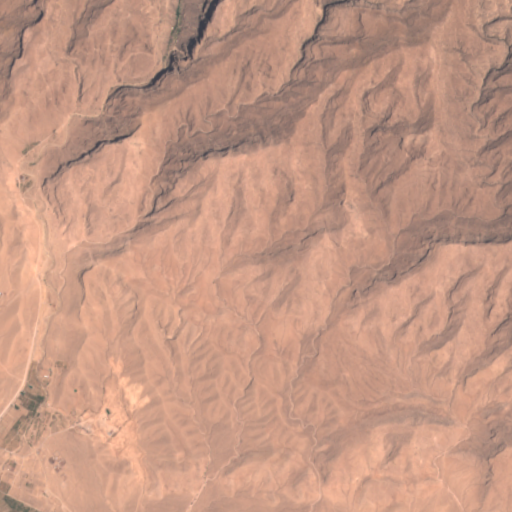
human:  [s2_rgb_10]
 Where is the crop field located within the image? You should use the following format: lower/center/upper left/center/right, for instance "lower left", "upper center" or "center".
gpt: The crop field is located in the left of the image.
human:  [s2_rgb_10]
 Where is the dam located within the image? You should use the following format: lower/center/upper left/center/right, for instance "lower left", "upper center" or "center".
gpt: The dam is located in the upper left of the image.
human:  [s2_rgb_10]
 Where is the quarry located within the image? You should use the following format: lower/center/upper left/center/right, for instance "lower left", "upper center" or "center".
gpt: The quarry is located in the lower left of the image.
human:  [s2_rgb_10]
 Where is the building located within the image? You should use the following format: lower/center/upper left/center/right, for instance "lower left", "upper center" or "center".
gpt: There is no building in the image.